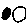
Label: moon